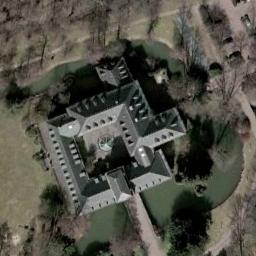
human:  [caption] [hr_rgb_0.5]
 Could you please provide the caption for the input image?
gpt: The ring church with a tower is built in the lawn .

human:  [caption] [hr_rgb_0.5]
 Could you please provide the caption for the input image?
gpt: There is a blue church in the middle of the grass next to some trees .

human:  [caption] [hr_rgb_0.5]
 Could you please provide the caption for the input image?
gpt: This is a church, Which is surrounded by grass .

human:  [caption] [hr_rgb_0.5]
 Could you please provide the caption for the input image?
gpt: A church with a rectangular gray roof, Surrounded by many trees and a lake .

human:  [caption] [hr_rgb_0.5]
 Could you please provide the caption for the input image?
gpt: There are some trees near the church .